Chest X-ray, PA view. Patient: 58 years old, sex M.
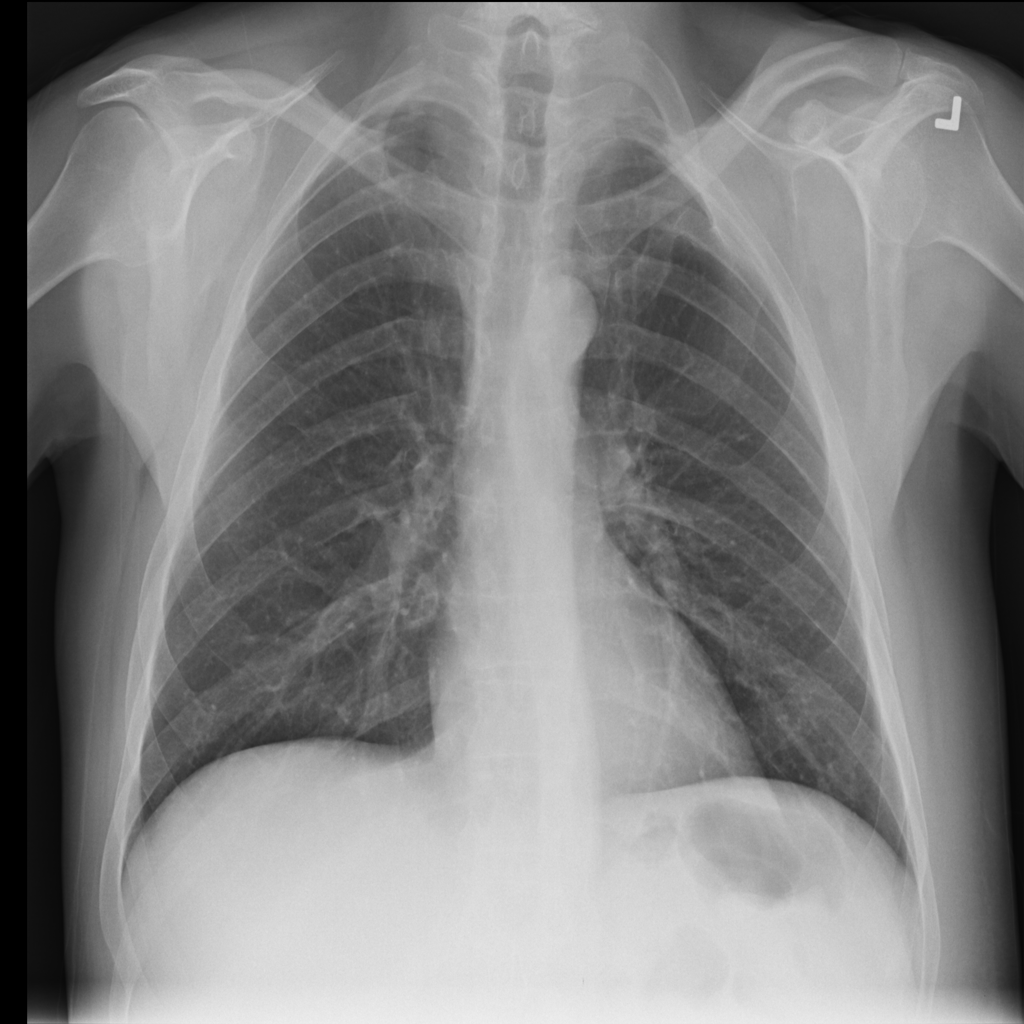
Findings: No Finding